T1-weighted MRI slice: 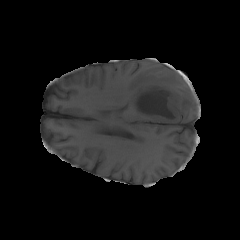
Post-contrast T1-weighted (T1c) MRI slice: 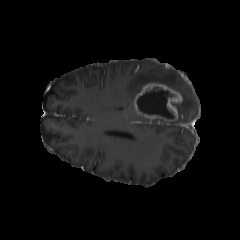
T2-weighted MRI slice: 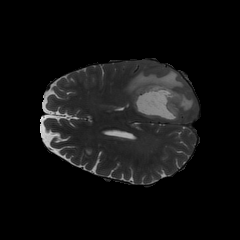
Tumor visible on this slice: yes